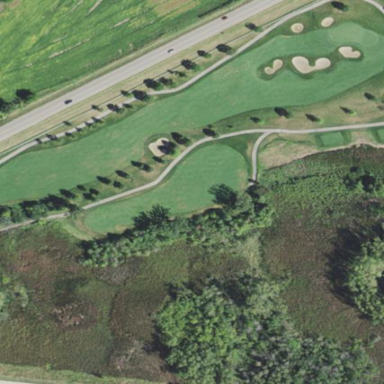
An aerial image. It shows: Golf fairway surrounded by grass.